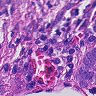
Metastatic tissue present: yes